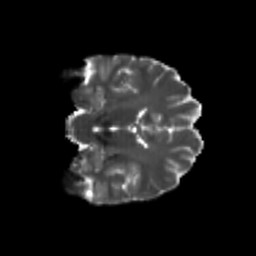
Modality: T2w
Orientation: coronal
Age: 24
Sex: male
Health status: healthy
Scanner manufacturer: philips
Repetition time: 7.394 s
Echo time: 0.08599 s